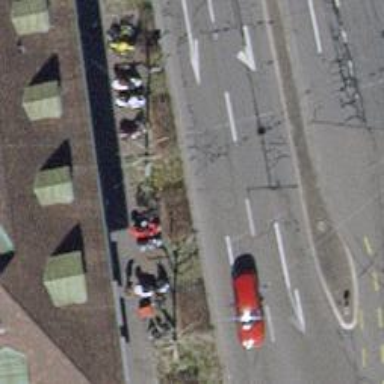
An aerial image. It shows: Motorcycle parking area with designated surface.